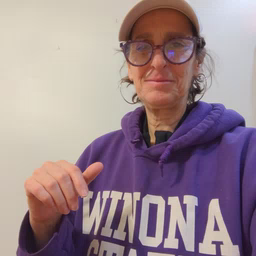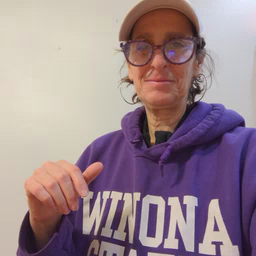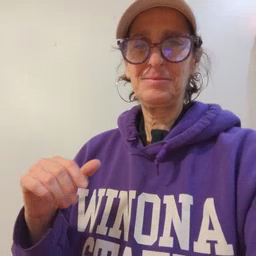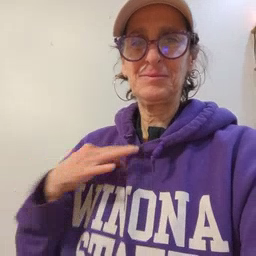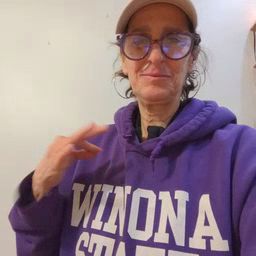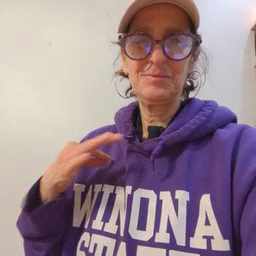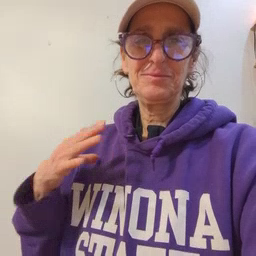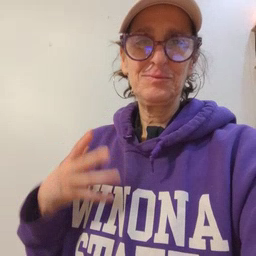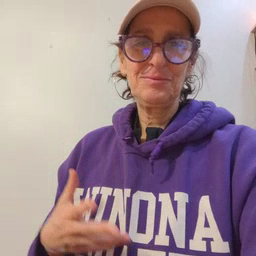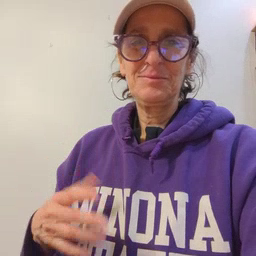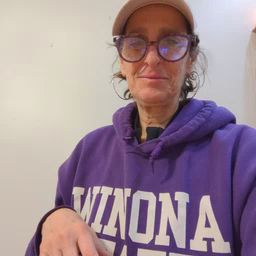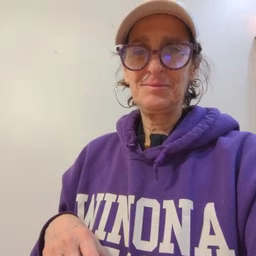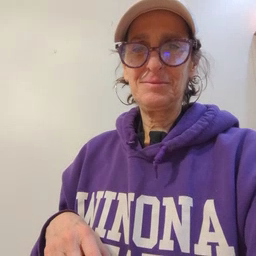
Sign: shirt